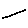
Label: line